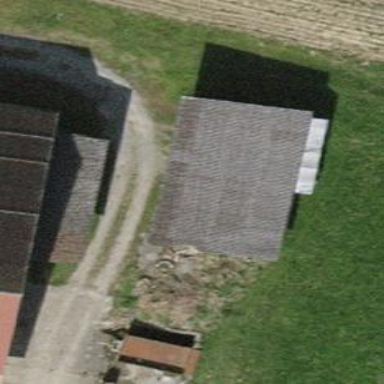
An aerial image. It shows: View of roof of building.